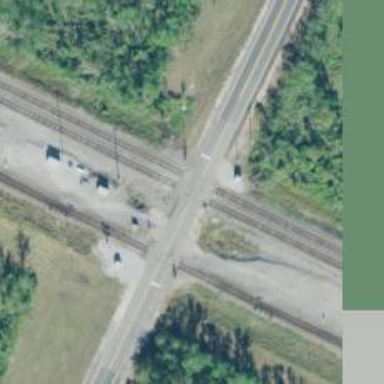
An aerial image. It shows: Railway level crossing.